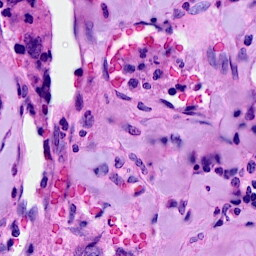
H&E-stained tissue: Breast